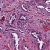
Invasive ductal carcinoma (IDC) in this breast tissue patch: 1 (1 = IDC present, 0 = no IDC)